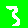
Digit: 3